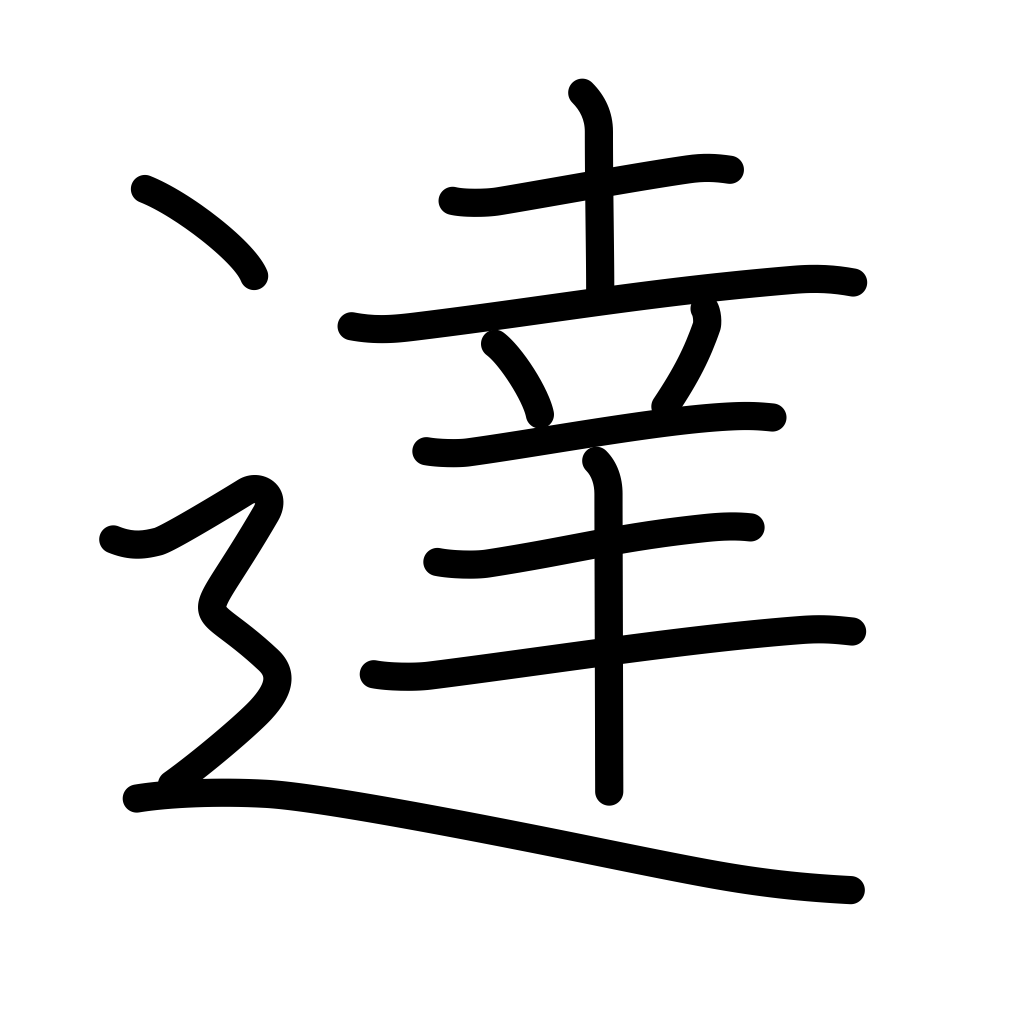
Meaning: accomplished, reach, arrive, attain